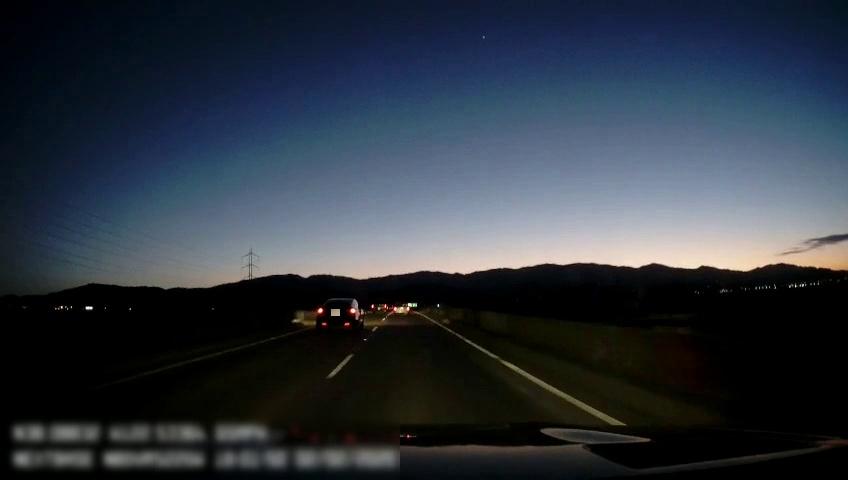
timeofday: Dusk/Dawn/Twilight
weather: Sunny
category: Drivable Space
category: Vehicles | Car
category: Vehicles | Car
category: Vehicles | Car
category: Lanes | Current Lane
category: Lanes | Current Lane
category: Lanes | Alternate Lane